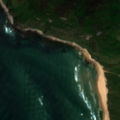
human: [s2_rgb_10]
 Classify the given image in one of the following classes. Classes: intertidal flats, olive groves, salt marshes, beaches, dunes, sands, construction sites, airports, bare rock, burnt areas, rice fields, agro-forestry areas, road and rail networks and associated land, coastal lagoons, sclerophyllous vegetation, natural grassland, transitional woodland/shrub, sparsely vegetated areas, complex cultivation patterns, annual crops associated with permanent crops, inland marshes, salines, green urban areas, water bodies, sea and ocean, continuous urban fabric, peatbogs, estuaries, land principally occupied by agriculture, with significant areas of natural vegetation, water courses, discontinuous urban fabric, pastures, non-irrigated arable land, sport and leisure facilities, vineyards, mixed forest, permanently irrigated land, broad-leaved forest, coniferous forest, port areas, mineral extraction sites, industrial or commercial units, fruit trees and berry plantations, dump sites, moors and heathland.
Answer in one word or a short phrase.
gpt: pastures, moors and heathland, beaches, dunes, sands, intertidal flats, sea and ocean